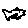
Label: fish